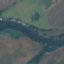
Land use / land cover: River